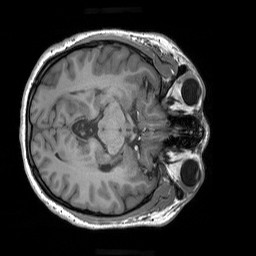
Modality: T1w
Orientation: axial
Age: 24
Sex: female
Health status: healthy
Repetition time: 1.9 s
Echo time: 0.00252 s